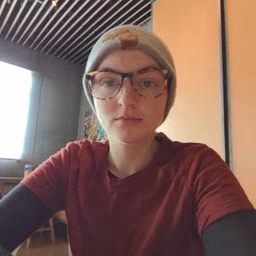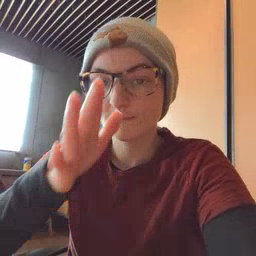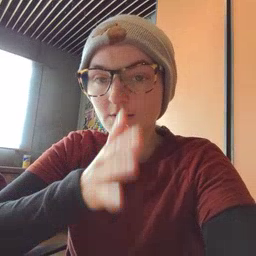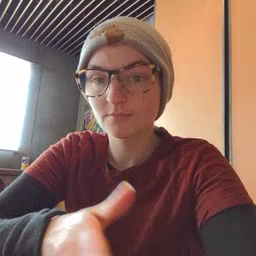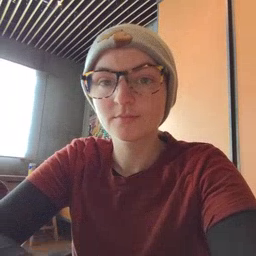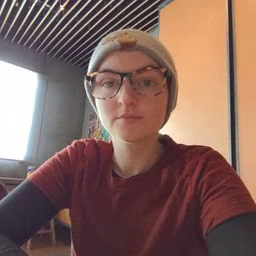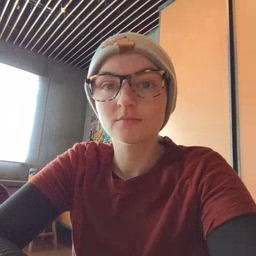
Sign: grandma